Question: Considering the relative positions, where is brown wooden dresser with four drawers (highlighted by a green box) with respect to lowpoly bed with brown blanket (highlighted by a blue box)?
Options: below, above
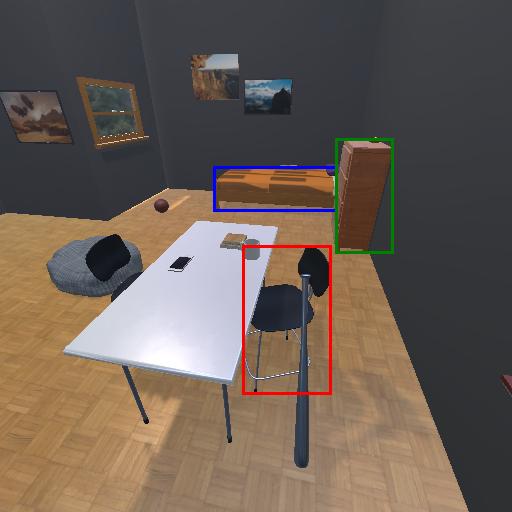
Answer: below